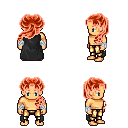
a pixel art fantasy rpg character, male body template, human, tanned skin, black cape, gold greaves, red princess hairstyle, white cloth bandages, four views (front, back, left, right), 2x2 character sprite sheet, small pixel art, hard edges, no anti-aliasing